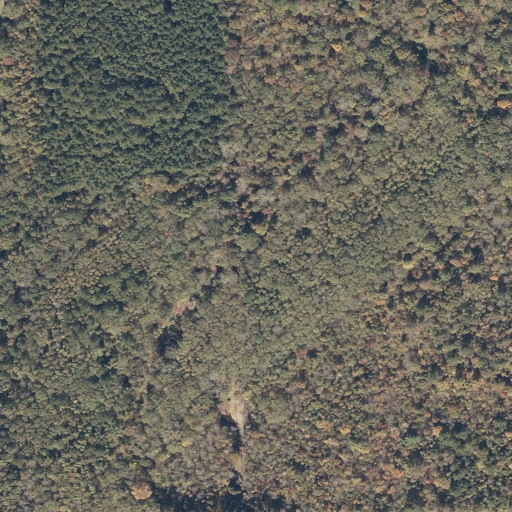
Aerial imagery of valley in Mississippi named Heading Mill Hollow containing woody wetlands, evergreen forest, deciduous forest, mixed forest, and pasture